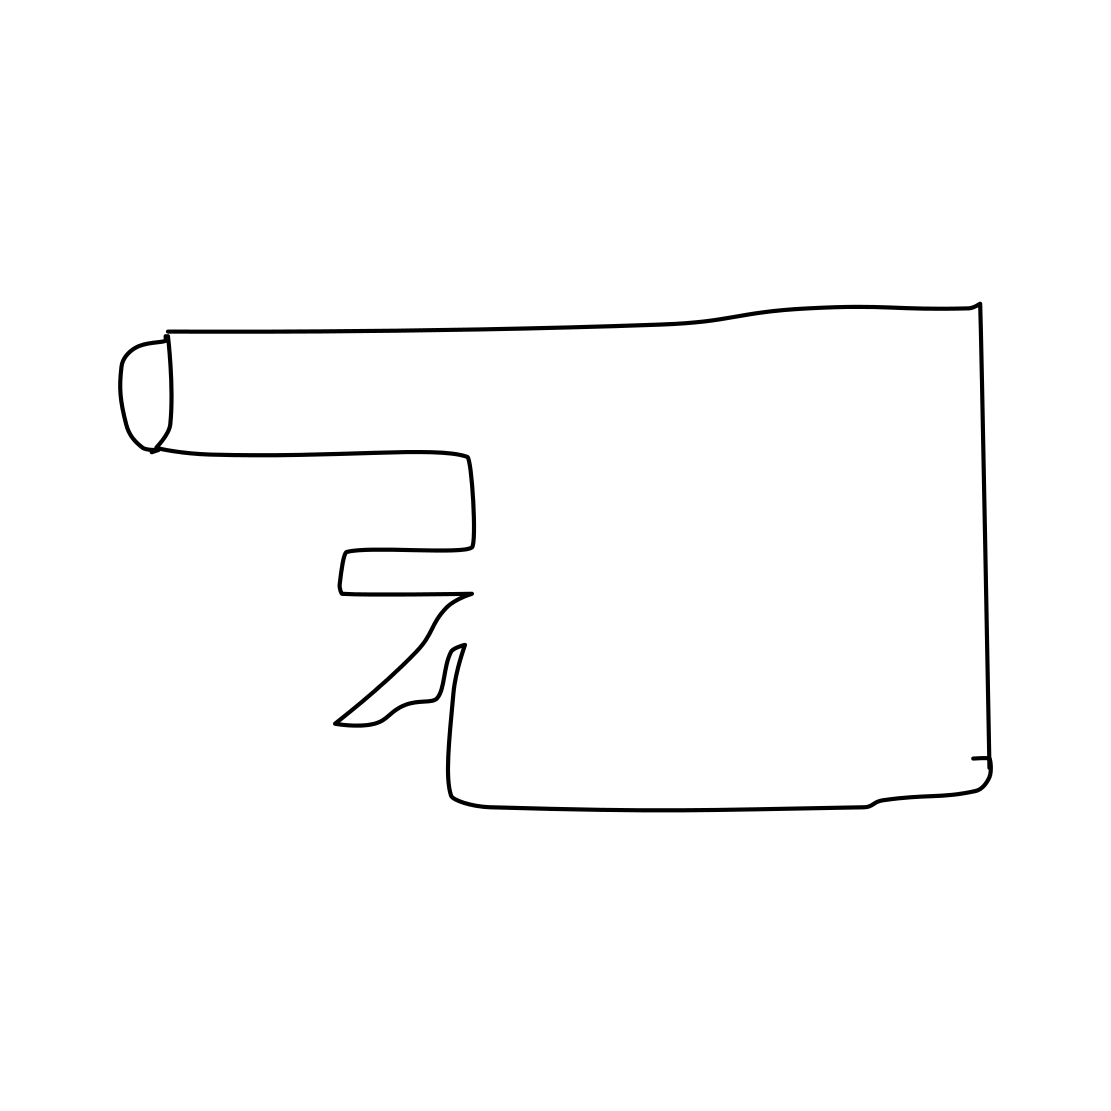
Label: revolver